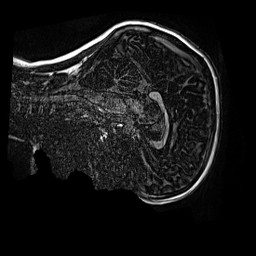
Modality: MP2RAGE
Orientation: sagittal
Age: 9
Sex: male
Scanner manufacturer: siemens
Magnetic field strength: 3 T
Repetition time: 4 s
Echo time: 0.00299 s